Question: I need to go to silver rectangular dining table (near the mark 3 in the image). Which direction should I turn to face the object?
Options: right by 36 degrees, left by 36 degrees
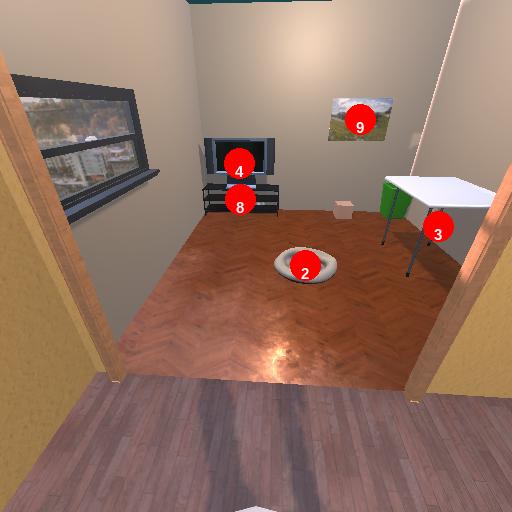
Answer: right by 36 degrees